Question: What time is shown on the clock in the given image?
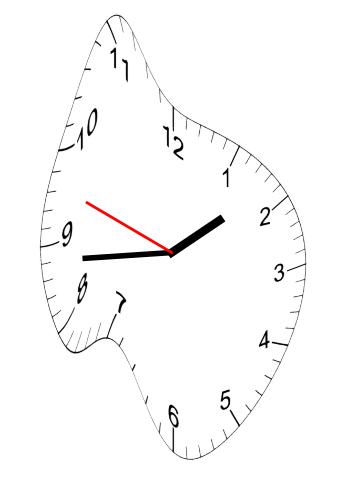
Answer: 01:43:48